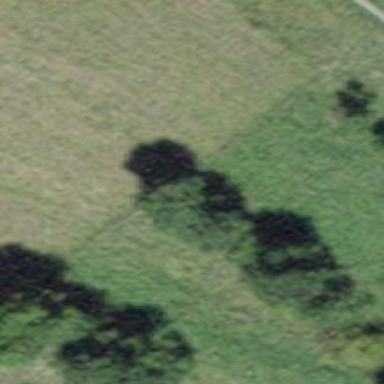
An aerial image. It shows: Woodland consisting of broadleaved trees.